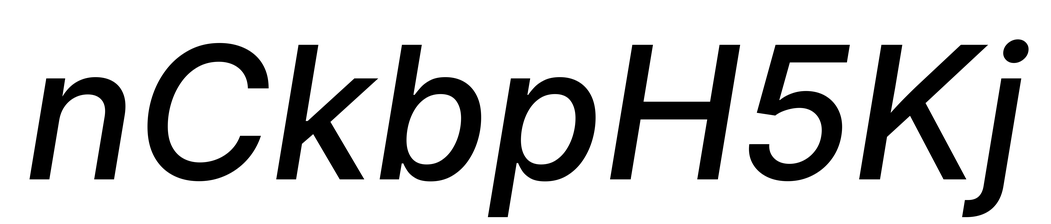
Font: Inter-Italic_Medium_Italic